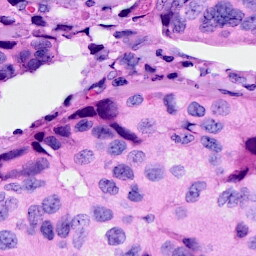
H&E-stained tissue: Breast